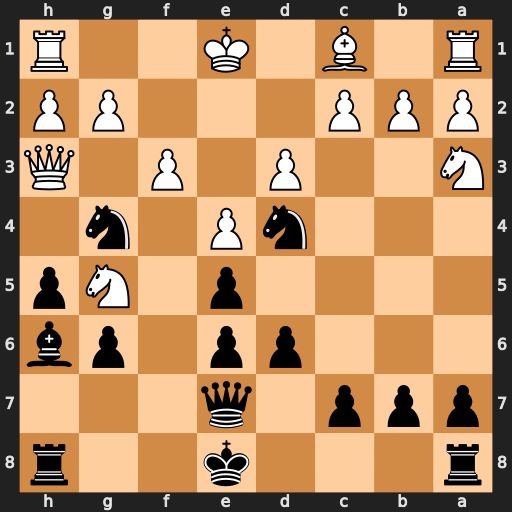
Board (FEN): r3k2r/ppp1q3/3pp1pb/4p1Np/3nP1n1/N2P1P1Q/PPP3PP/R1B1K2R
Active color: b
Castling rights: KQkq
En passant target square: -
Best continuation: Bxg5